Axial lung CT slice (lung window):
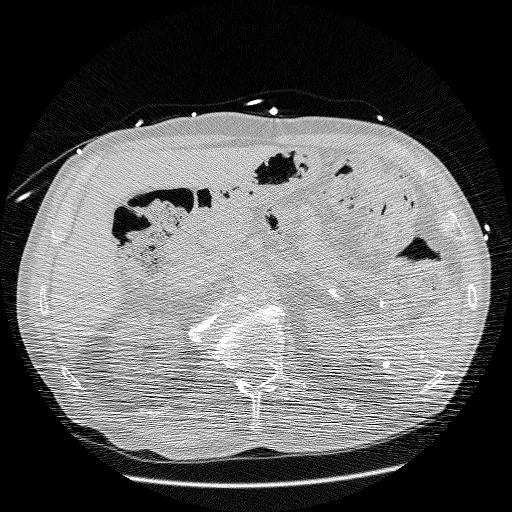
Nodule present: no